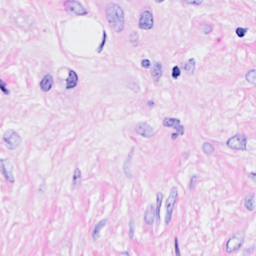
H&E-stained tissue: Breast